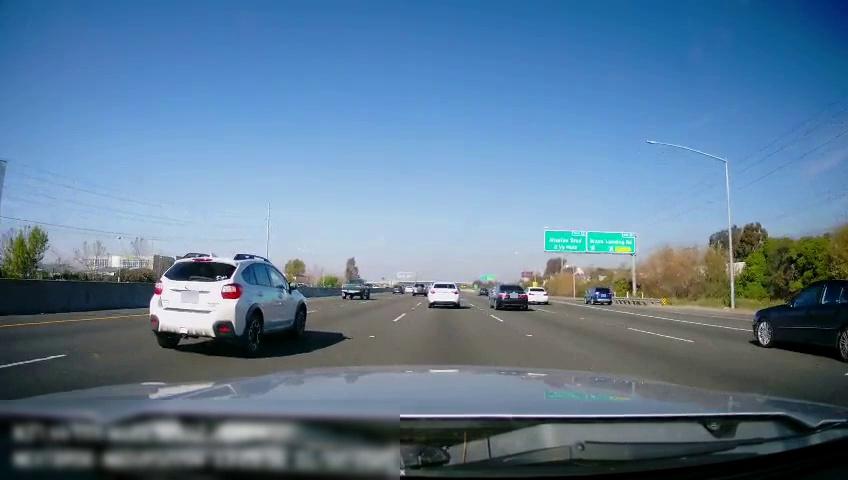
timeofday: Day
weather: Sunny
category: Drivable Space
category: Vehicles | Car
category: Vehicles | Car
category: Vehicles | Car
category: Vehicles | Car
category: Vehicles | Car
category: Vehicles | Car
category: Vehicles | SUV
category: Vehicles | Car
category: Vehicles | Truck
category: Vehicles | SUV
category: Vehicles | Car
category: Lanes | Current Lane
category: Lanes | Current Lane
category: Lanes | Alternate Lane
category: Lanes | Alternate Lane
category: Lanes | Alternate Lane
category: Lanes | Alternate Lane
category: Lanes | Alternate Lane
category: Traffic | Signs
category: Traffic | Signs
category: Traffic | Signs